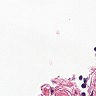
Metastatic tissue present: no